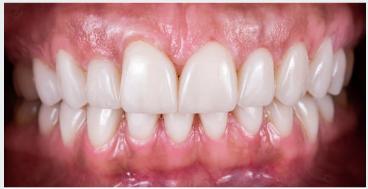
Condition: Gingivitis